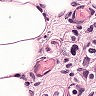
Metastatic tissue present: yes